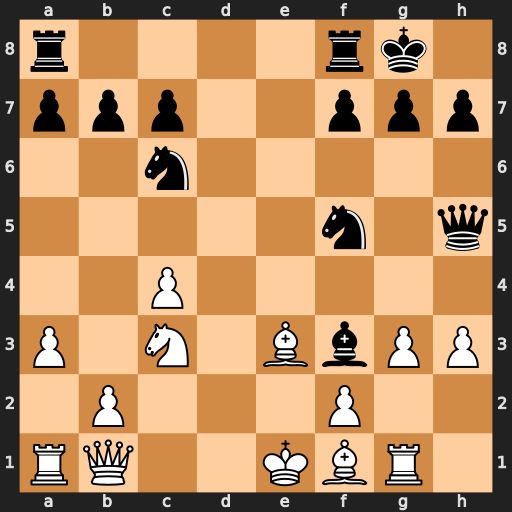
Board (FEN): r4rk1/ppp2ppp/2n5/5n1q/2P5/P1N1BbPP/1P3P2/RQ2KBR1
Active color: w
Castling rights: Q
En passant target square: -
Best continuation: g4 Qh4 Qxf5